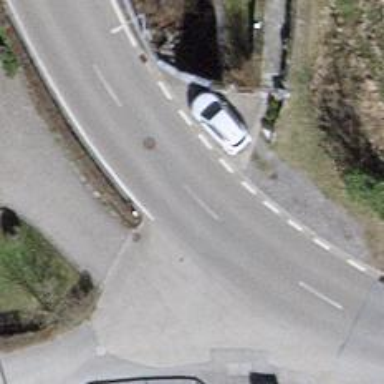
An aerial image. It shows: Tertiary road.